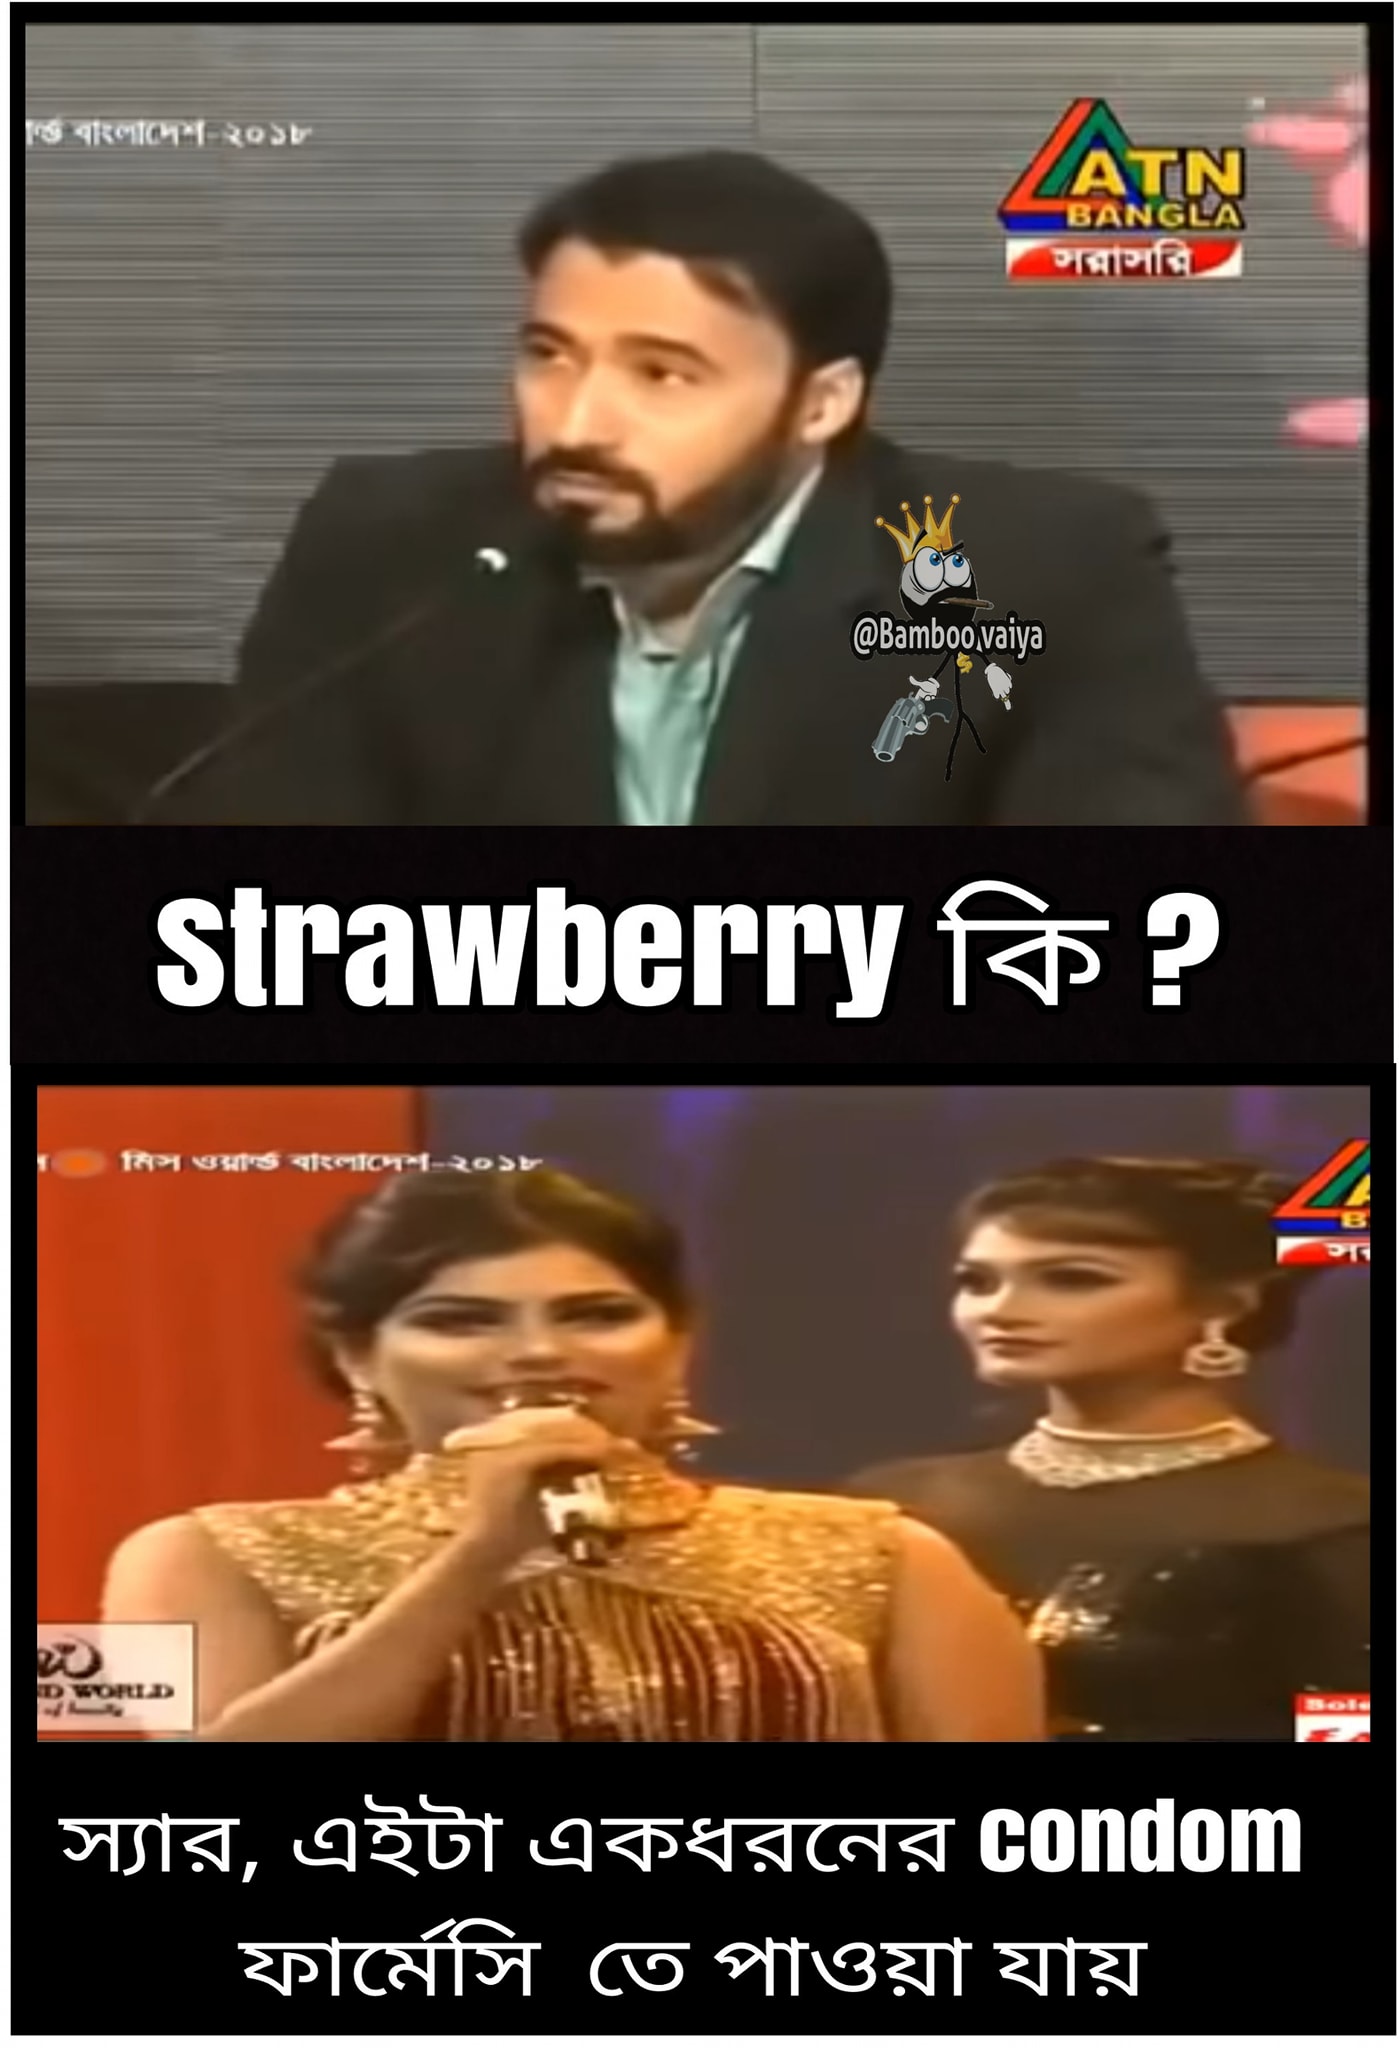
Caption: strawbeery কি ?  স্যার, এইটা একধরনের condom ফার্মেসি তে পাওয়া যায়
Label: hate